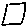
Label: square